Interaction volume radius: 5 \u00c5
Interaction volume height: 10 \u00c5
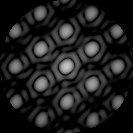
Disorder parameter: 0.07162